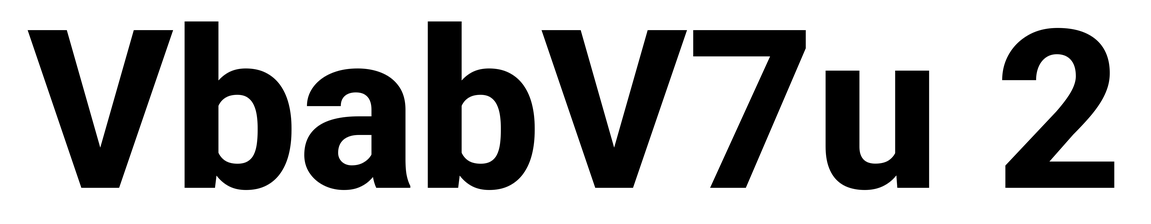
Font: Roboto_ExtraBold